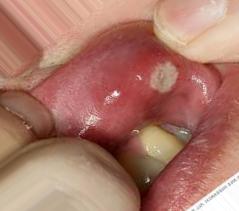
Condition: Mouth Ulcer